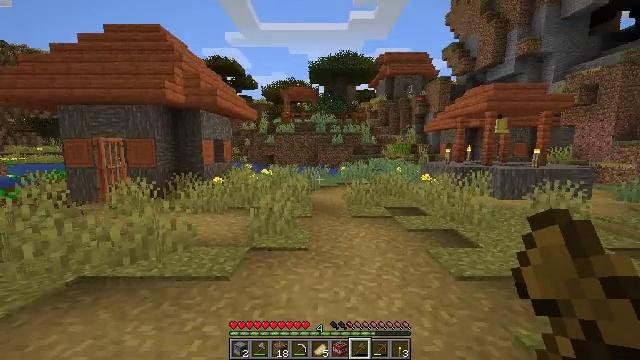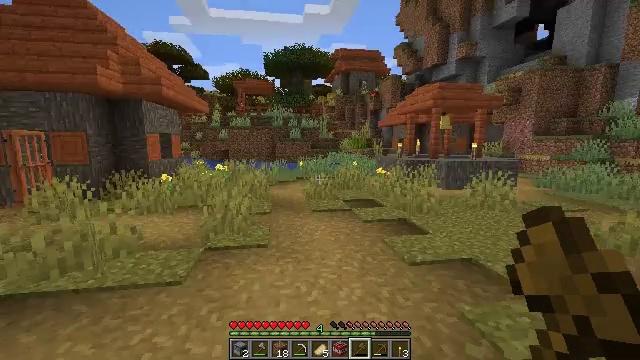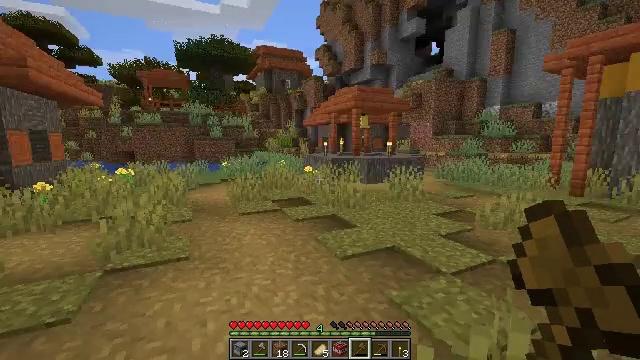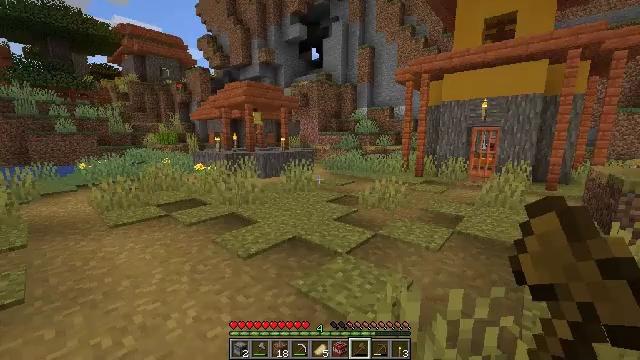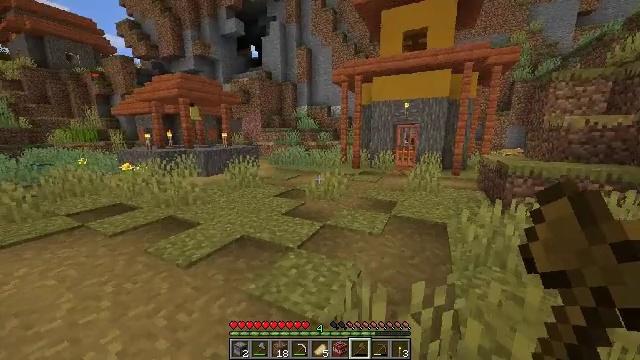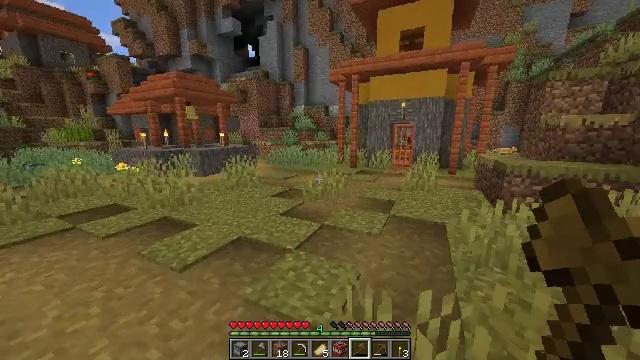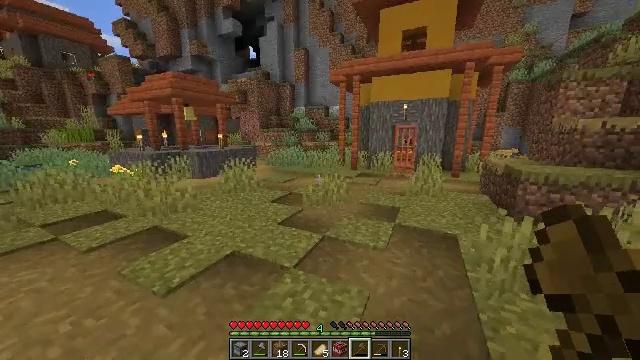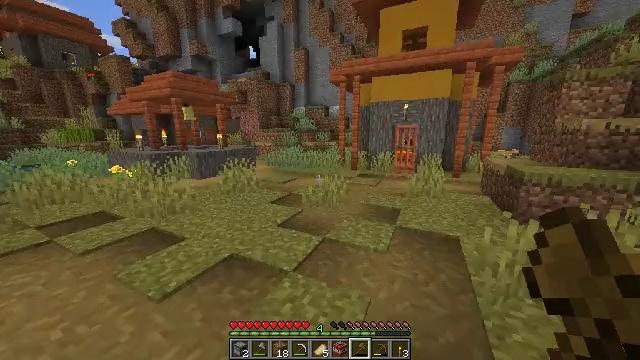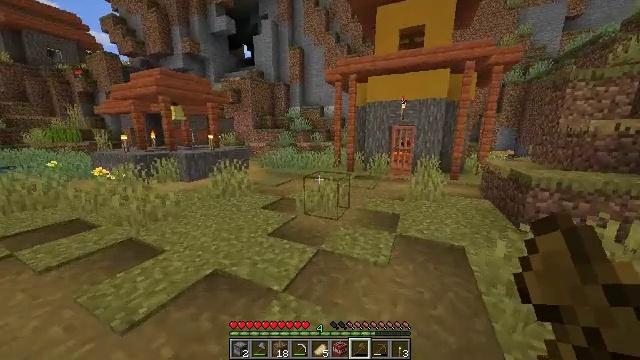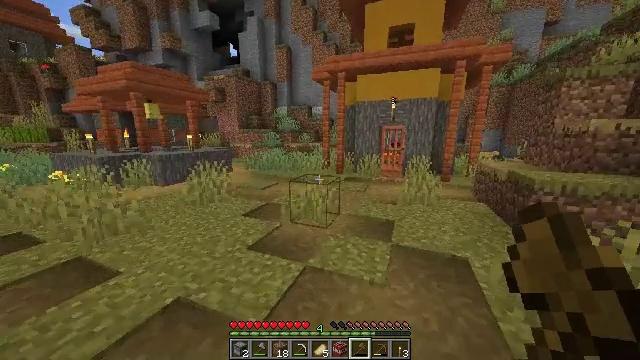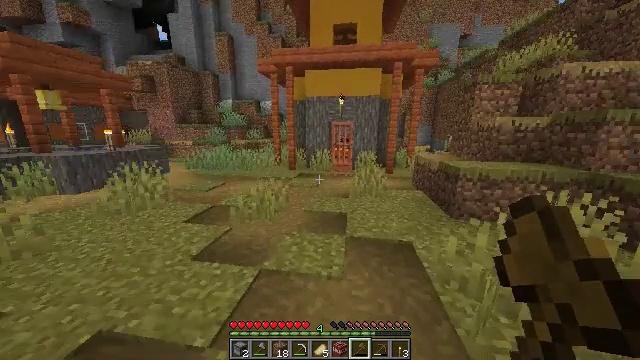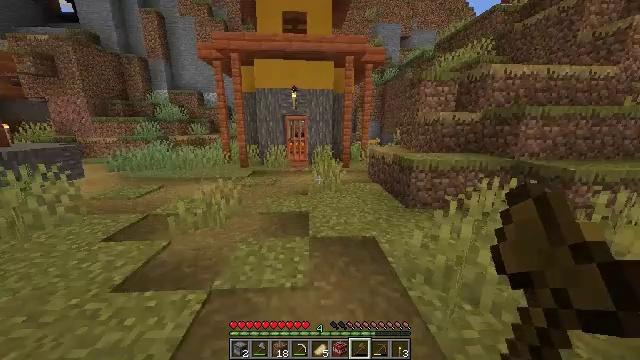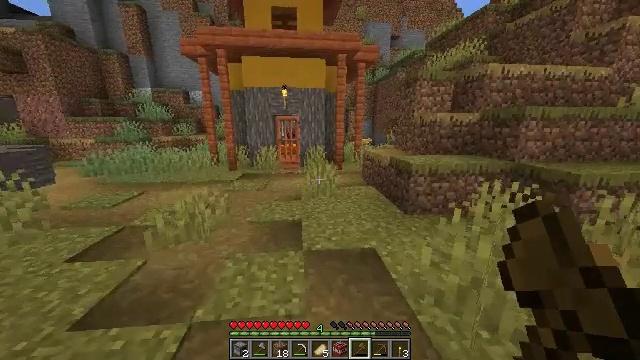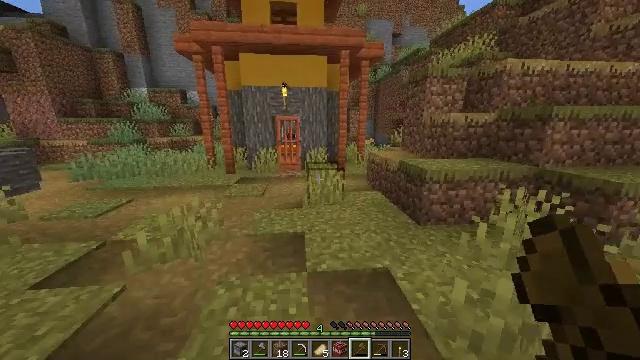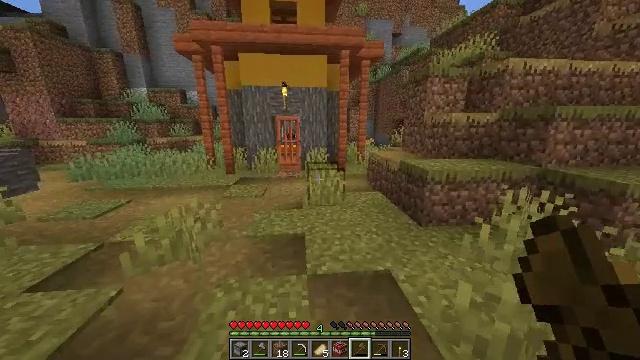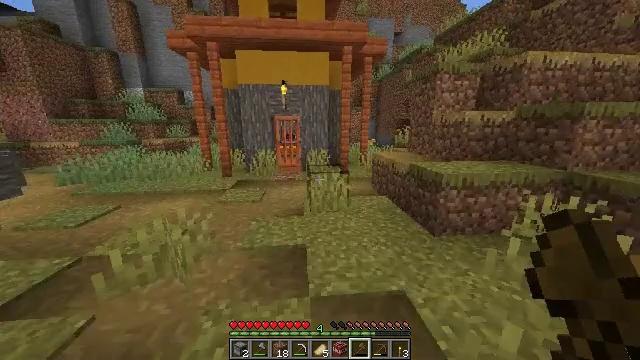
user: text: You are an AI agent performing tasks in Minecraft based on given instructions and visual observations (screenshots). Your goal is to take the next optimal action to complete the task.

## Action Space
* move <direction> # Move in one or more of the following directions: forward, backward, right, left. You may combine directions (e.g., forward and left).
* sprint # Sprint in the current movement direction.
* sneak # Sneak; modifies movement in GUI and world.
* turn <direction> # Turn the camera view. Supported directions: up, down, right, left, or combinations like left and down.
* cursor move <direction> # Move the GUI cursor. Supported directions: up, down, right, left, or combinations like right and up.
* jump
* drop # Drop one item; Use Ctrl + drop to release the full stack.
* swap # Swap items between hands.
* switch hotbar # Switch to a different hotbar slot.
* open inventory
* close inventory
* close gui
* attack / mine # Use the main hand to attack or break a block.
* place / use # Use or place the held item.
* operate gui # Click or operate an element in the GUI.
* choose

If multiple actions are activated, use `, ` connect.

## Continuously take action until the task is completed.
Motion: motion action
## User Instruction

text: Collect yellow terracotta using a pickaxe.
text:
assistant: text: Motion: turn right and down
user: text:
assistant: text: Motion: move forward, turn right
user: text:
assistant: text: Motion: move forward, turn right and down
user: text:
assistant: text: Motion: move forward, turn right and down
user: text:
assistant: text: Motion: move forward
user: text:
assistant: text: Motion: move forward
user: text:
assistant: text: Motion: move forward
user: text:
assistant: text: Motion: move forward, turn right
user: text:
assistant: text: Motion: move forward, turn right
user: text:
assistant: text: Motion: move forward, turn right and down
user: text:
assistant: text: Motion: move forward, turn right and down
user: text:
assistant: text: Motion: move forward, turn right
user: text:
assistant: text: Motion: move forward
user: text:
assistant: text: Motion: move forward
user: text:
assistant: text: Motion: move forward
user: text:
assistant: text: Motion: move forward
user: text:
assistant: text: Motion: move forward
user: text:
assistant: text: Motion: move forward
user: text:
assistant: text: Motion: move forward
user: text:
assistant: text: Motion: move forward
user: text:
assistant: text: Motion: move forward
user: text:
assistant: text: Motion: move forward
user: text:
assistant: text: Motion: move forward
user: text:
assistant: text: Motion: move forward, turn left
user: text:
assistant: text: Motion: move forward, turn left
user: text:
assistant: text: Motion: move forward, turn left
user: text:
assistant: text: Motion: move forward, turn left
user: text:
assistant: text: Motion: move forward
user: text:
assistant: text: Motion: move forward
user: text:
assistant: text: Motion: move forward